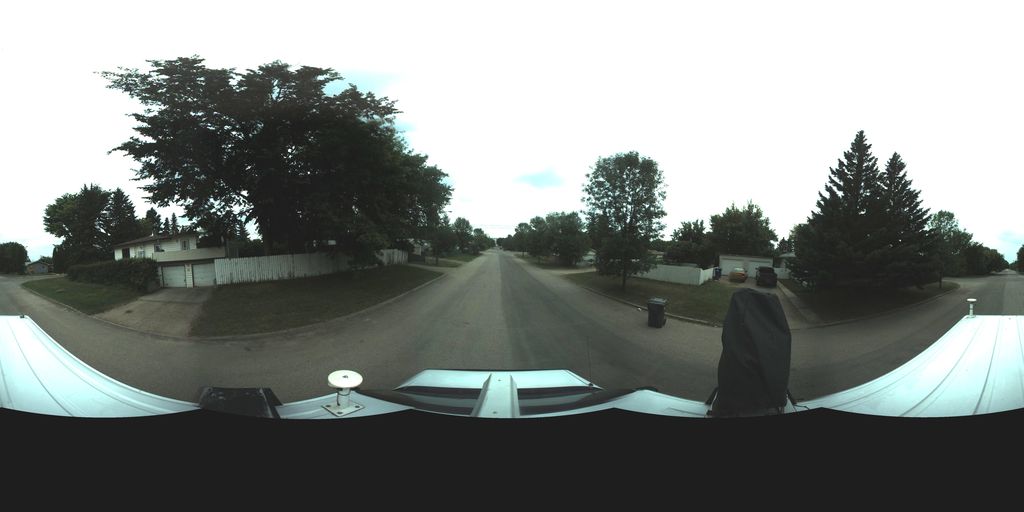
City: saskatoon